This time-frequency spectrogram was computed from a bearing vibration snapshot; brighter regions carry more energy. What is the most likely bearing condition (normal, inner_race, outer_race, ball)?
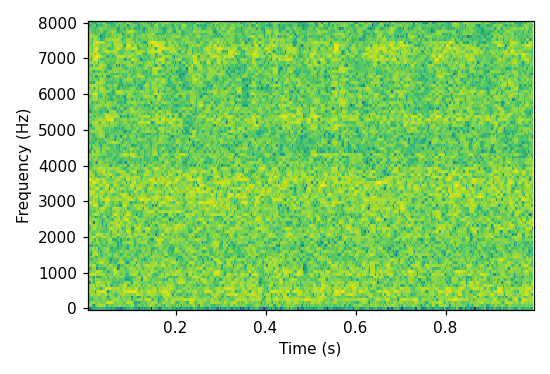
Answer: normal